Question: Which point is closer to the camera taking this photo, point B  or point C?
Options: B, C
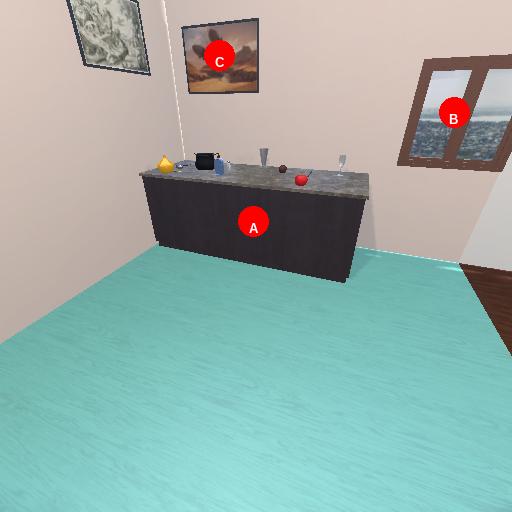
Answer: B